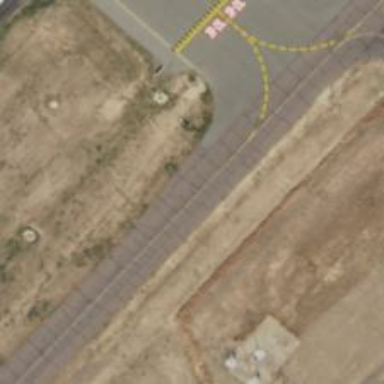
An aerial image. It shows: View of taxiway at the airport.